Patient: sex F, age 29
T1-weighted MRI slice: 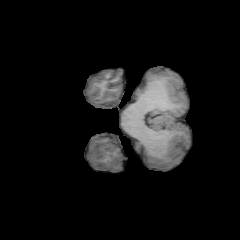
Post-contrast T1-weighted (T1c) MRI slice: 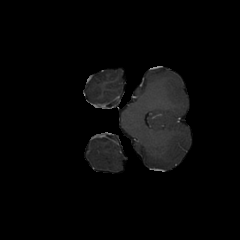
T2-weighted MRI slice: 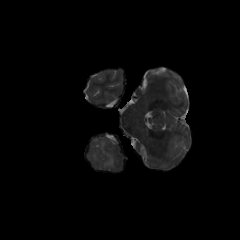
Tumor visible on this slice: yes
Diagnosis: Astrocytoma, IDH-mutant
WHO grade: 2